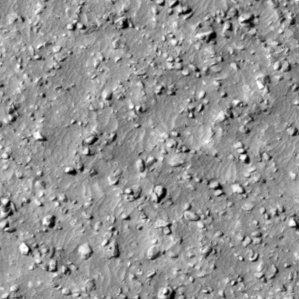
Label: non_frost